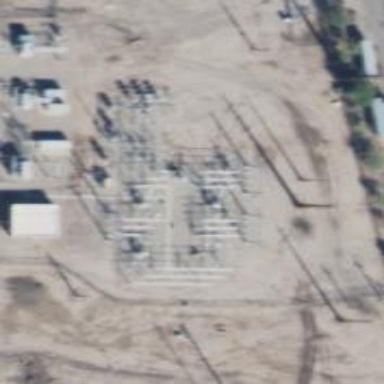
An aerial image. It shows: Switch for power supply.